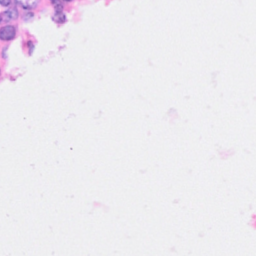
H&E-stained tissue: Breast